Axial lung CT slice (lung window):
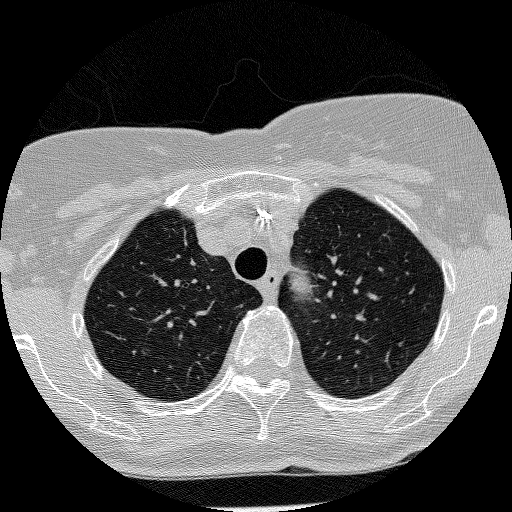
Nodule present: no